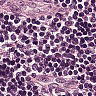
Metastatic tissue present: no